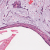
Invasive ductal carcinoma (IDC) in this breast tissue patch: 1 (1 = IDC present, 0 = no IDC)